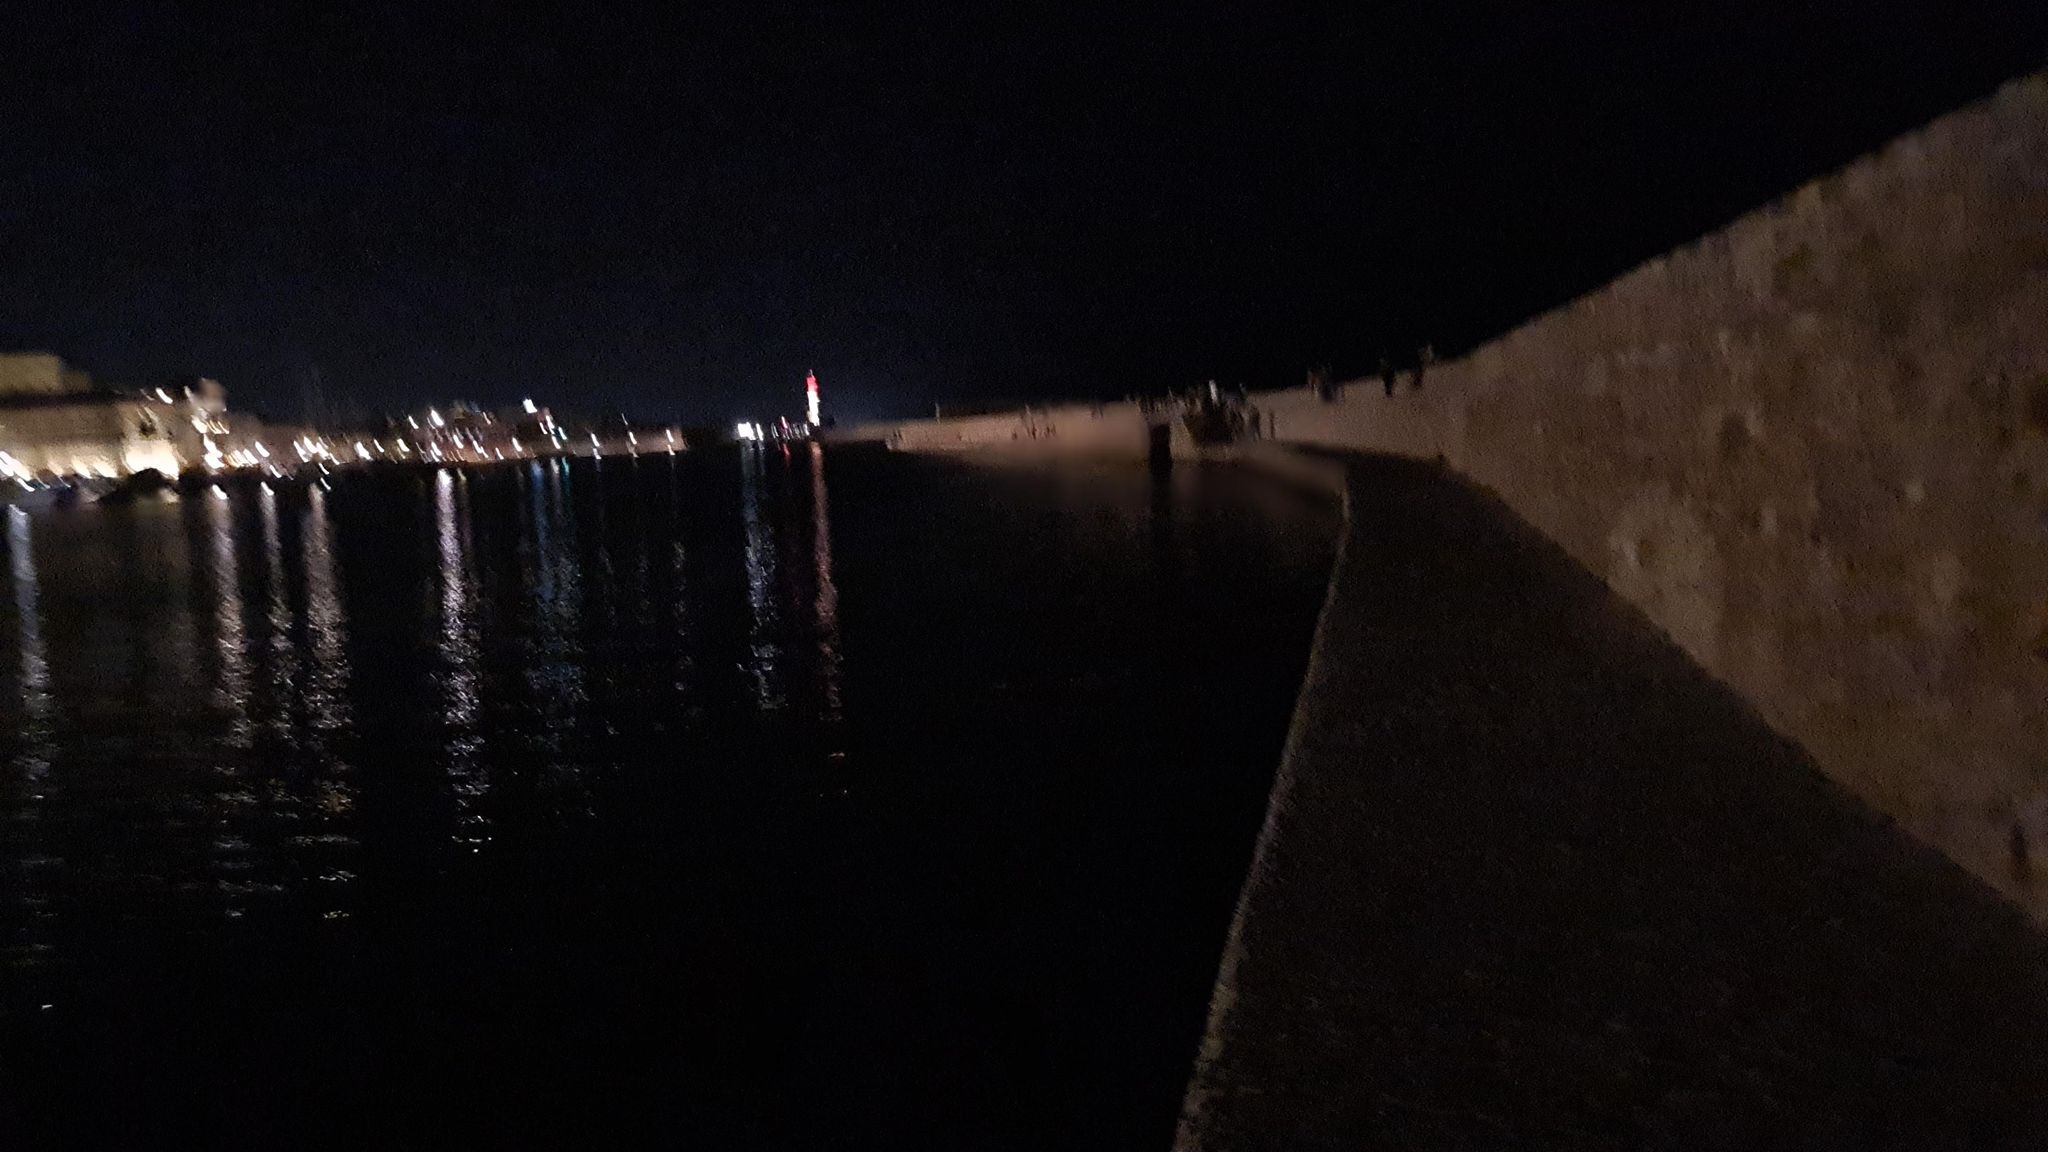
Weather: snowy
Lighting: night
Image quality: slightly poor
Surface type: driving surface
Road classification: residential, footway, steps
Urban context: urban centre
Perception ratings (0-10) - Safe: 3.08, Lively: 1.98, Beautiful: 5.77, Boring: 8.17, Depressing: 1.67, Wealthy: 7.08